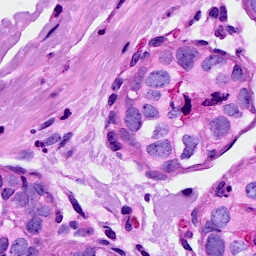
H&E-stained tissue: Breast